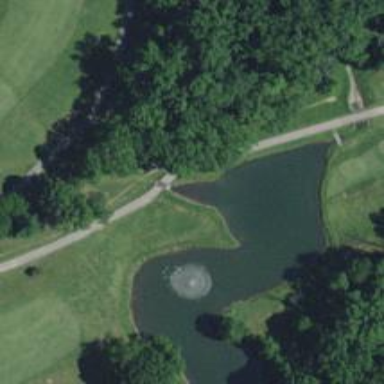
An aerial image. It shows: Pathway for golf carts.